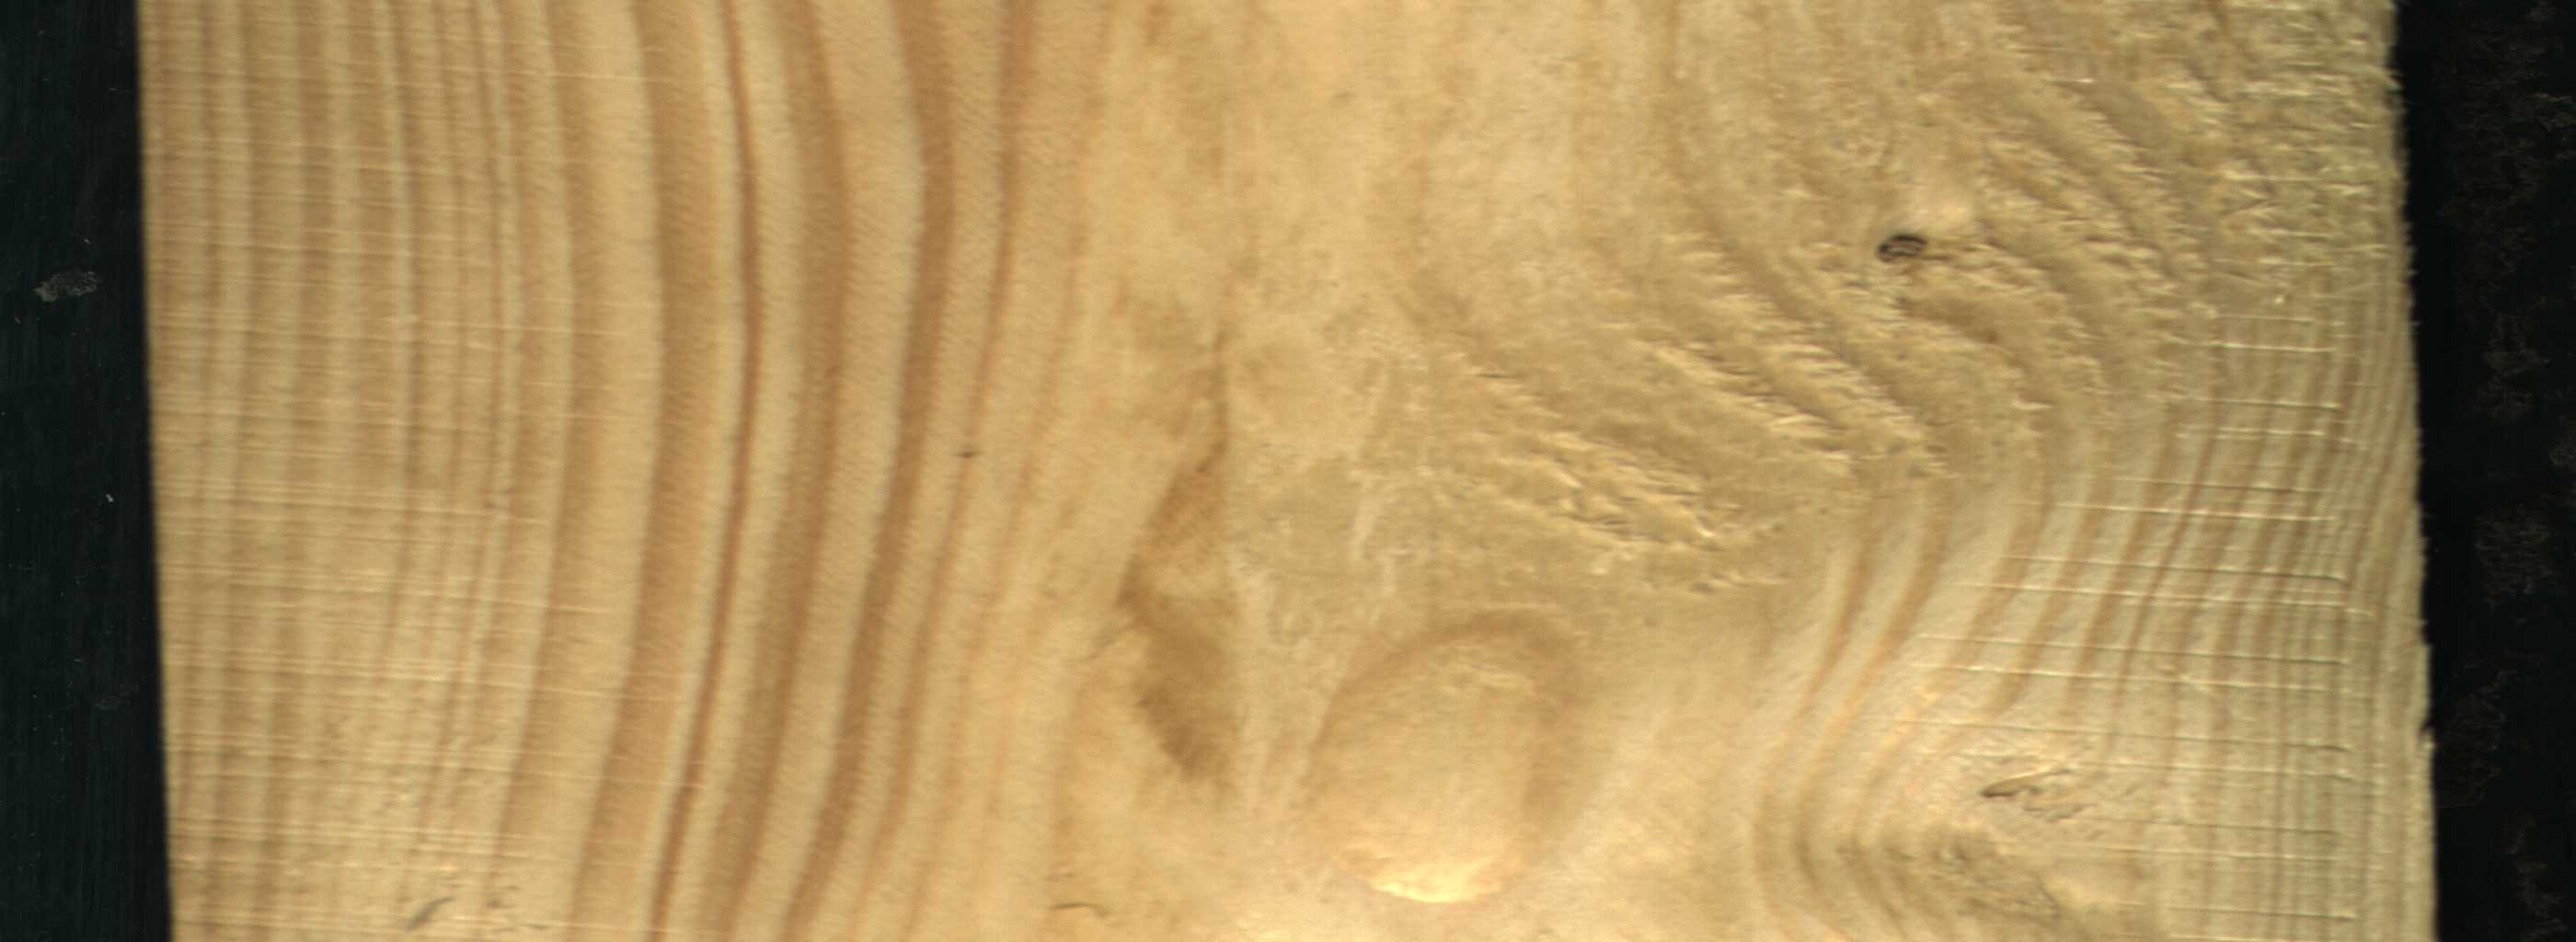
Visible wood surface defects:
Live_Knot